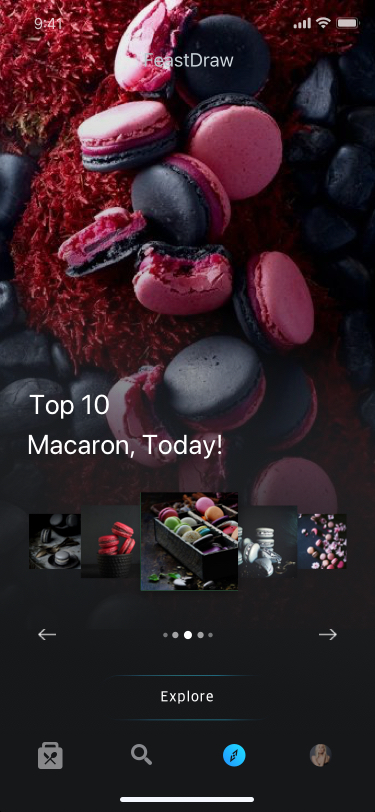
Text in this UI design:
Explore
Top 10
Macaron, Today!
FeastDraw